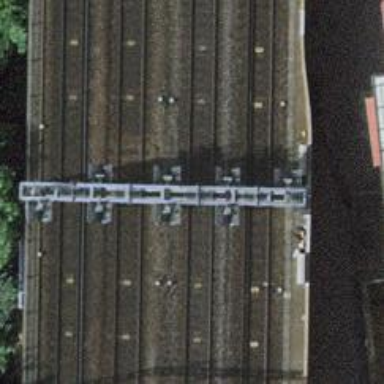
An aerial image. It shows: Railway signal.